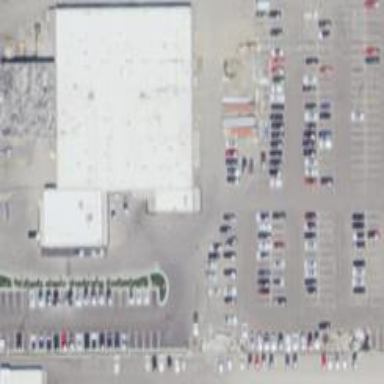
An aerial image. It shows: Building that houses car shop.